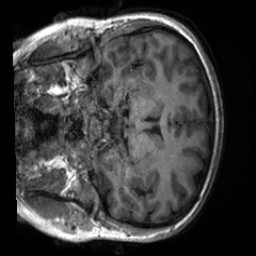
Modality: T1w
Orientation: coronal
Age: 21
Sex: female
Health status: healthy
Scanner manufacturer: siemens
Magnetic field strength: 3 T
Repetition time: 2 s
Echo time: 0.00232 s